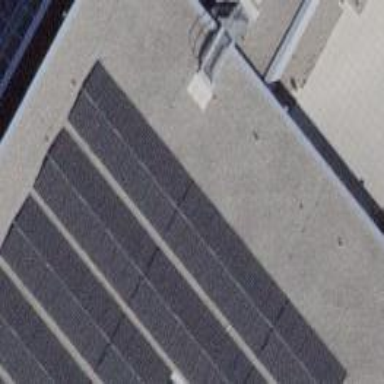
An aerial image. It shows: Solar power generator.